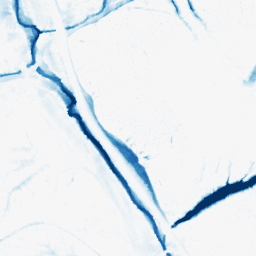
Category: morphological
Decomposition family: morphological_ellipse
Decomposition parameters: operation: closing
width: 20
height: 20
Upsampling method: regularized
Upsampling parameters: scale: 2
lambda_reg: 0.001
Upsampling scale: 2